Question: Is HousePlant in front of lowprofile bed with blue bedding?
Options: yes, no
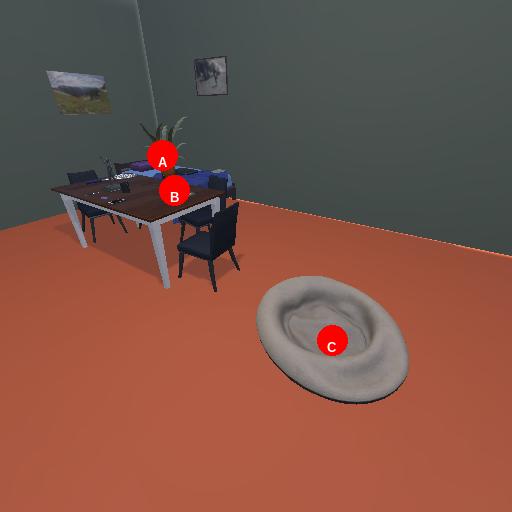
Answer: yes